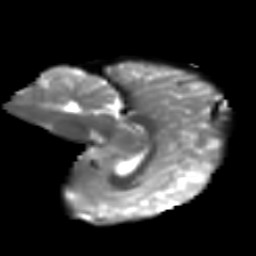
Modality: T2w
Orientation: sagittal
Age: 12
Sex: male
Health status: ill
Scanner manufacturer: ge
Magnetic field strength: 3 T
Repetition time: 6.752 s
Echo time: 0.079 s